Field crop: maize
Growth stage: 2
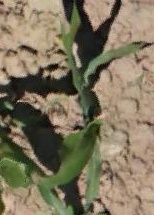
Species: maize